七年级 · 算术
(1) 已知有理数 a, b, c 在数轴上的对应点的位置如图所示, 化简: $|a+b|-|c-b|+\mid b-$ $a \mid ;$

(2) 若 $\mathrm{x}$ 的相反数是 $-2, \mathrm{y}$ 没有倒数, $z^{2}=4$, 求 $-x+2 y+z-(x+y-z)$ 的值.
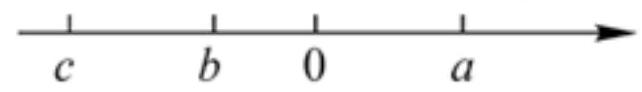
答案: (1) 解：由数轴可知 $c<b<0<a,|a|>|b|$,

$\therefore a+b>0, c-b<0, b-a<0$,

$\therefore|a+b|-|c-b|+|b-a|$

$=a+b-[-(c-b)]-(b-a)$,

$=a+b+c-b-b+a$,

$$
=2 a-b+c
$$

(2) 解: $-x+2 y+z-(x+y-z)$,

$=-x+2 y+z-x-y+z$,
$=-2 x+y+2 z$

$\because \mathrm{x}$ 的相反数是 $-2, \mathrm{y}$ 没有倒数, $z^{2}=4$,

$\therefore x=2, y=0, z= \pm 2$.

当 $z=2$ 时, 原式 $=-2 \times 2+0+2 \times 2=0$ ；

当 $z=-2$ 时, 原式 $=-2 \times 2+0+2 \times(-2)=-8$.

综上所述, $-x+2 y+z-(x+y-z)$ 的值为 0 或 -8